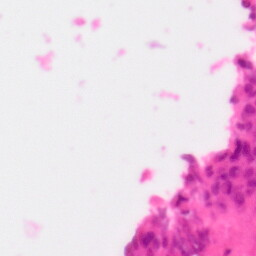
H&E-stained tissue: Colon